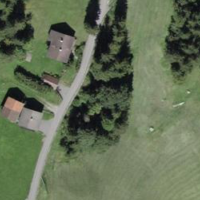
EUNIS habitat code: 43
Species observed at this site:
Rosa pendulina